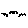
Label: bird